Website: crate-barrel
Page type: billing-address
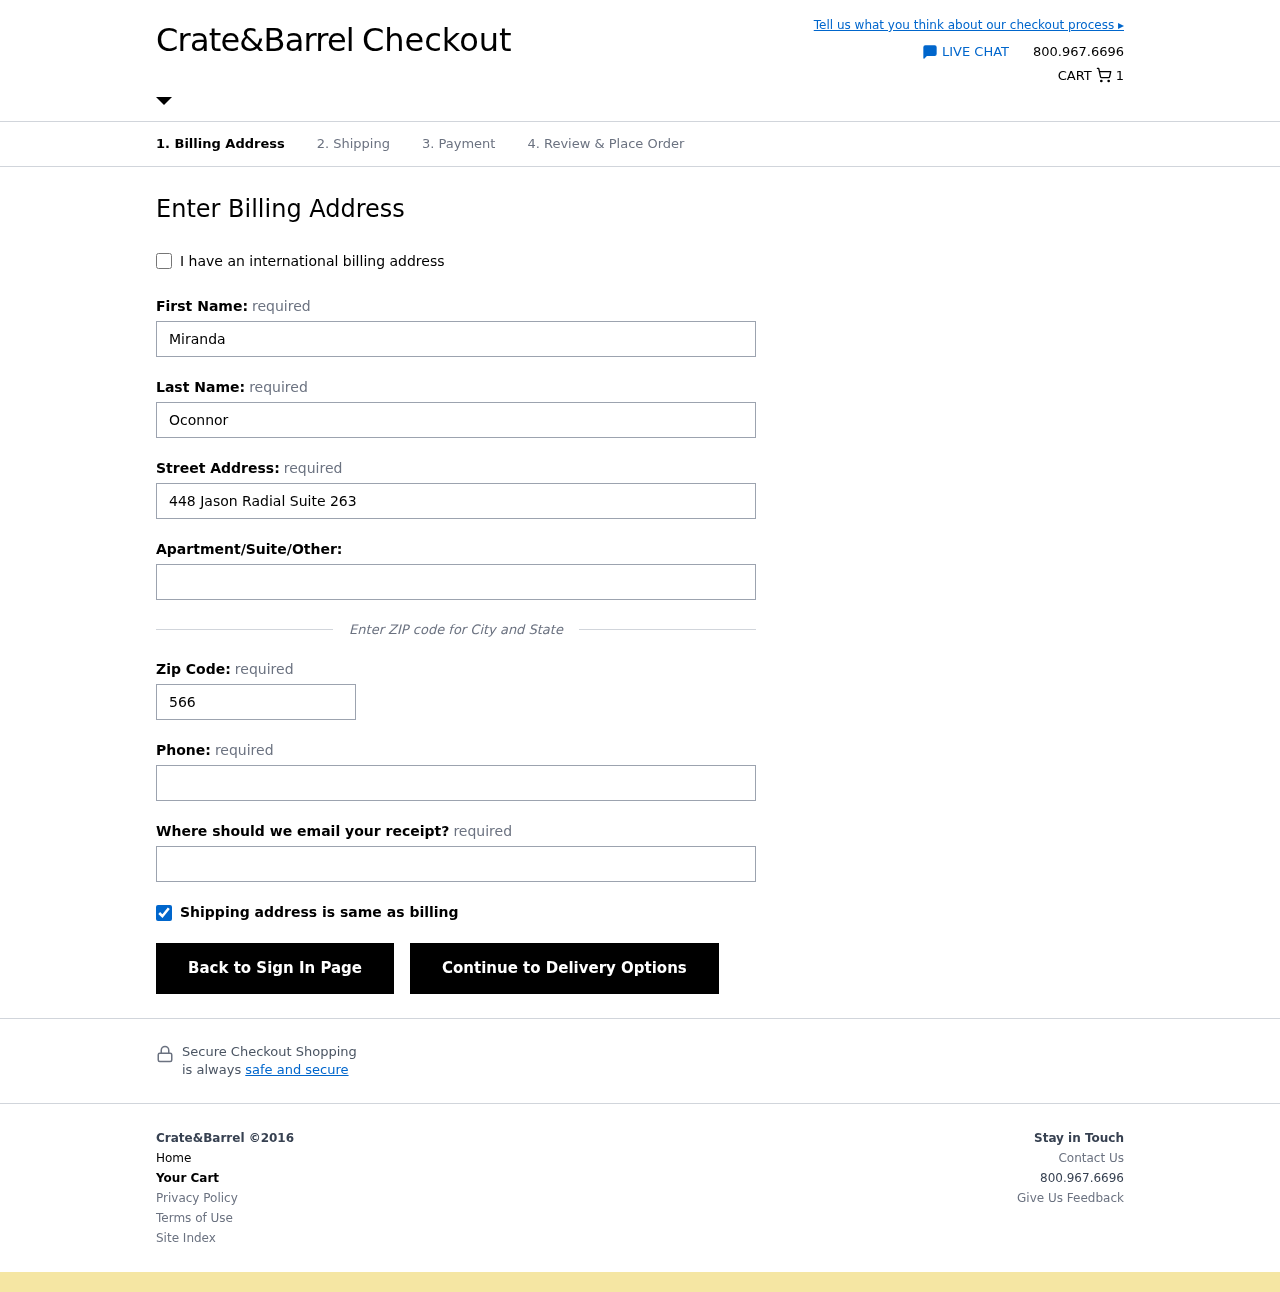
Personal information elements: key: PII_EMAIL
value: miranda_oconnor@yahoo.com
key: PII_FIRSTNAME
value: Miranda
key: PII_LASTNAME
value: Oconnor
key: PII_PHONE
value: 4096596223
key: PII_POSTCODE
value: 56623
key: PII_STREET
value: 448 Jason Radial Suite 263
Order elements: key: ORDER_NUM_ITEMS
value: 1